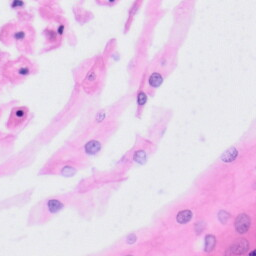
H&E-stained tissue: Tonsil